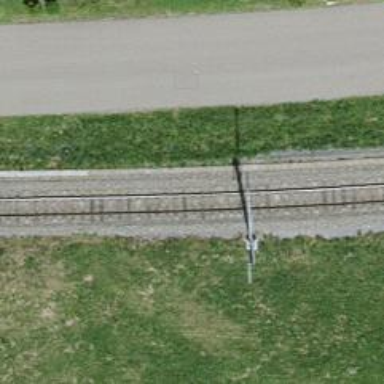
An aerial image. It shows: Narrow-gauge railway with electrified contact line.